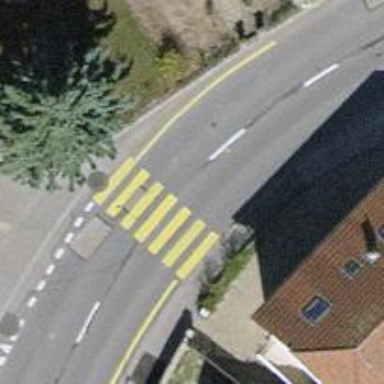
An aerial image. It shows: Uncontrolled zebra crossing with notable zebra markings.